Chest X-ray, PA view. Patient: 57 years old, sex M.
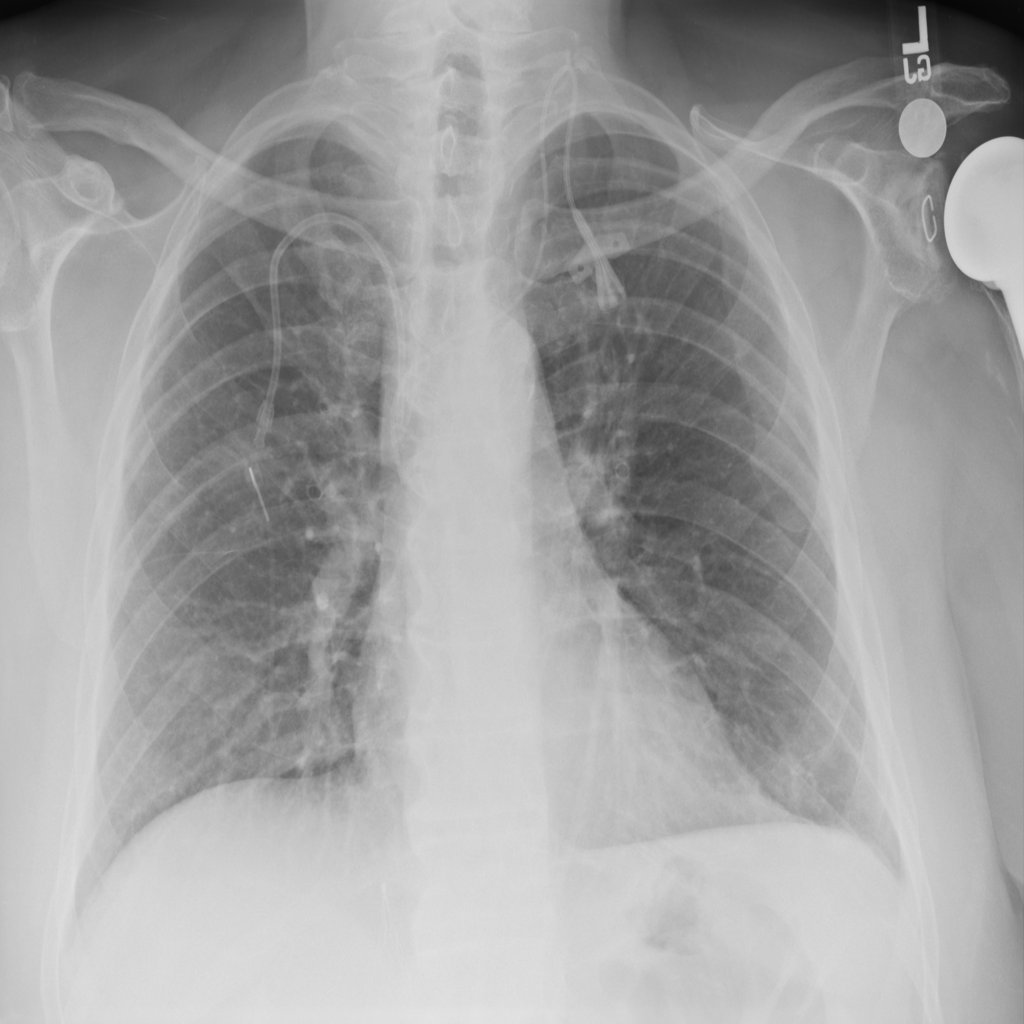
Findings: No Finding